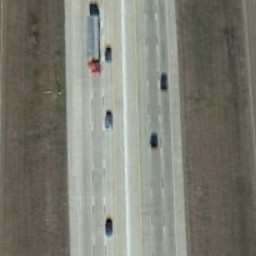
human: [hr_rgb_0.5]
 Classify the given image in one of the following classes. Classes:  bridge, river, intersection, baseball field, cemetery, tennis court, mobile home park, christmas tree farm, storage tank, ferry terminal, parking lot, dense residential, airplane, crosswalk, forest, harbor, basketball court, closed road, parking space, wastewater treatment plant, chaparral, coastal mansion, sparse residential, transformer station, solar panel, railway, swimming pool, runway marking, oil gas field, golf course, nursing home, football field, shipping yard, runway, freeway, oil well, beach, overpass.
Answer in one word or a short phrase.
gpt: freeway